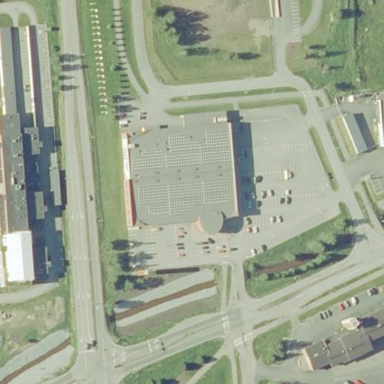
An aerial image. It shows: Building that houses variety store and department store.